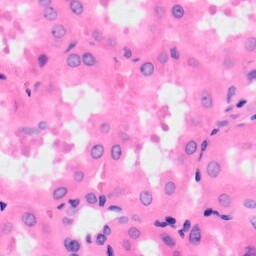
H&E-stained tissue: Kidney